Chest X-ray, AP view. Patient: 69 years old, sex M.
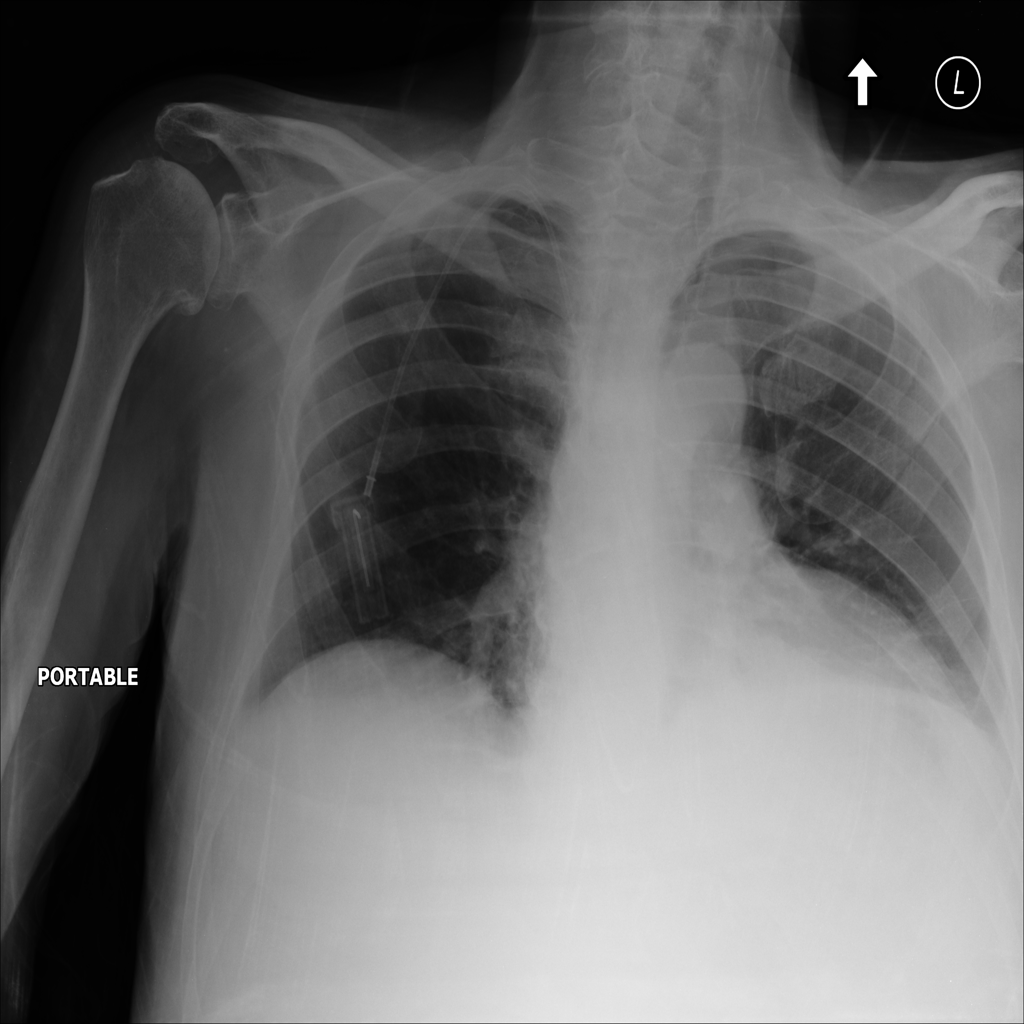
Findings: No Finding